Question: 'R version 3.1.1 (2014-07-10) Platform: i386-w64-mingw32/i386 (32-bit)'
I am working on a histogram with 'ggplot2'. Since I have heavily tailed data, I would like to use axis "clip marks" at the end of the x-axis in ggplot like in the following example. (not the red 0.95 quantile but the small black clip marks at the end of the x axis)
The question is not about a break within the axis as asked in <URL> but about clipping of the end of the axis and adding a marker, that the reader of the plot can immediately see, that the observed data exceeds the axis. This example has two little tilted parallel slashes at the end of the x-axis. This is what I would like to achieve on a ggplot plot.
'''
require(plotrix)
x <- rbeta(10000, 1, 7)
hist(x, xlim=c(0,0.4))
axis.break(1,0.405)
'''

Is there a possibility to get similar axis break marks with ggplot? I had the idea to work with geom_segment but I did not achieve any good solution, since it always depends on the ratio of the x and y axis values.
'''
ggplot()+
geom_histogram(aes(x=x), binwidth = 0.05)+
coord_cartesian(xlim = c(0, 0.45))
'''
Thanks for your help!
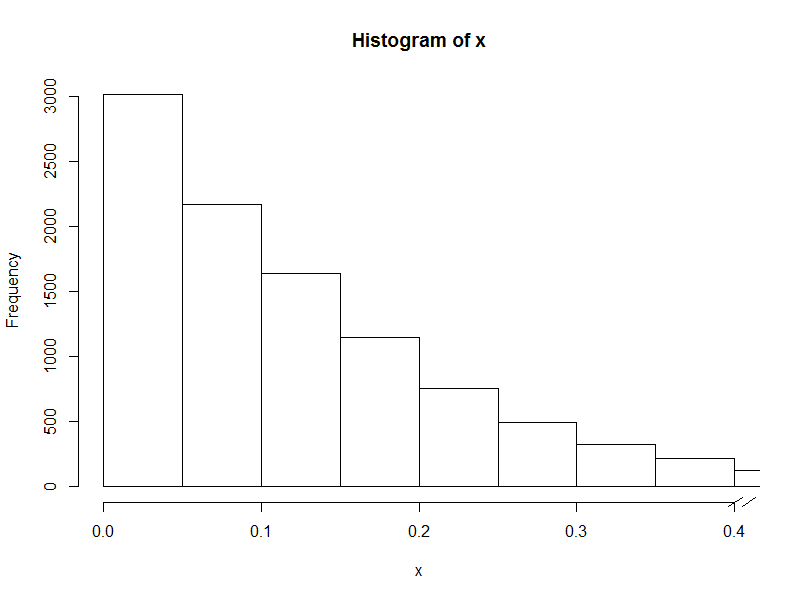
Answer: EDIT after comment. Better?
'''
ggplot()+ geom_histogram(aes(x=x), binwidth = 0.05, color = "grey30", fill = "white")+
coord_cartesian(xlim = c(0, 0.405)) +
theme_tufte() +
labs(y = "Frequency") +
annotate("text", x = 0.4, xend = 0.4, y = 0.01, yend = .99, colour = "red", label = "//", size =6)
'''